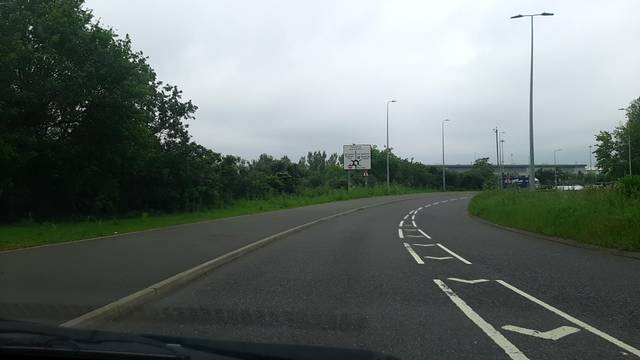
Region: United Kingdom
Coordinates: 51.755, 0.5204